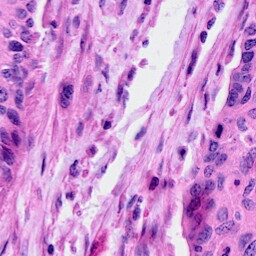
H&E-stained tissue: Cervix